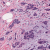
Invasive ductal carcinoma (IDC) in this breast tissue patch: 1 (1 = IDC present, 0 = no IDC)